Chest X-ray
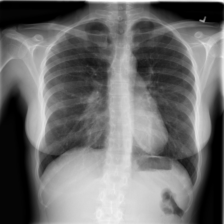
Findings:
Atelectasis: negative
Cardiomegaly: negative
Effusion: negative
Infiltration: negative
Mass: negative
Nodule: negative
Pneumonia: negative
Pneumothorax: negative
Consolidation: negative
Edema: negative
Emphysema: negative
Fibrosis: negative
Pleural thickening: negative
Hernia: negative